Question:
Lets assume I develop two services called and .Both of them uses a (common Entity hierarchy).
Both of the services are finally exposed as RCP (SOAP or REST).
The OrderAPI internally invokes ProductAPI.
We can develop ProductAPI using JAX-RS and we can implement a "ProductAPI REST Client" to be used within OrderAPI to access ProductAPI.
This client can use the same class heirachy to deserialize the JSON into the same classes used in ProductAPI.
So,no indermediate format convertion.
We develop the ProductAPI using JAX-WS (or Axis2..etc) and expose the service in WSDL.
In this case, we have to implement a "ProductAPI SOAP Client" using the exposed WSDL.(may be using a stub generation tool using the exposed WSDL).
In this came the generated Classes are generated from the XSD definition in WSDL and we have to do additional format conversion if we want to use the same Common Domain Model classes.
My questions:
1) In the case of SOAP is there a way to skip this format conversion ?
2) In an enterprise application (like eCommerce) , is it a good practice to avoid this kind of middle data conversions for performance?
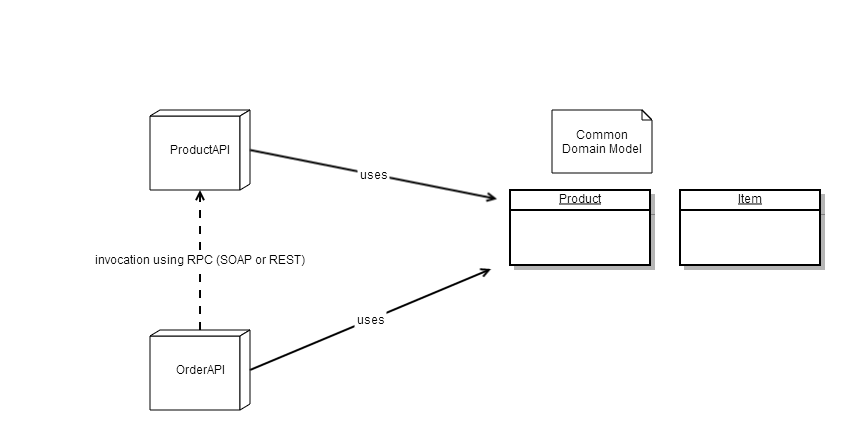
Answer: 1. To move data between processes, the data needs to be serialized. You can certainly use a different and better format than SOAP for the serialized data, but if you already have SOAP, it will be more work.
2. Is it worth trading programmer effort for performance in this kind of project? My guess is no, since the performance will probably be good enough anyway. And if it isn't, the usual advice is to measure and identify bottlenecks before optimizing anything.